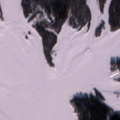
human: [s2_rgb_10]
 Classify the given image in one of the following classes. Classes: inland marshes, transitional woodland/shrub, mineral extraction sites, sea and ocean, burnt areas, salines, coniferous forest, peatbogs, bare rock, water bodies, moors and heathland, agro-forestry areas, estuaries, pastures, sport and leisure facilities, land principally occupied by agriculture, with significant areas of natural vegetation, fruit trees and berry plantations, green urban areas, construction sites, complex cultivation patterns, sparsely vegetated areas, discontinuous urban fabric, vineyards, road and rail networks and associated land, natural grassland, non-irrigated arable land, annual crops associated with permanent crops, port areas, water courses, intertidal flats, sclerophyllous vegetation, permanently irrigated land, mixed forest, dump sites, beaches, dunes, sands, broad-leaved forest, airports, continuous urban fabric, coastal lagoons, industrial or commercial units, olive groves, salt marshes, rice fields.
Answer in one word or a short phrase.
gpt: mixed forest, transitional woodland/shrub, sea and ocean